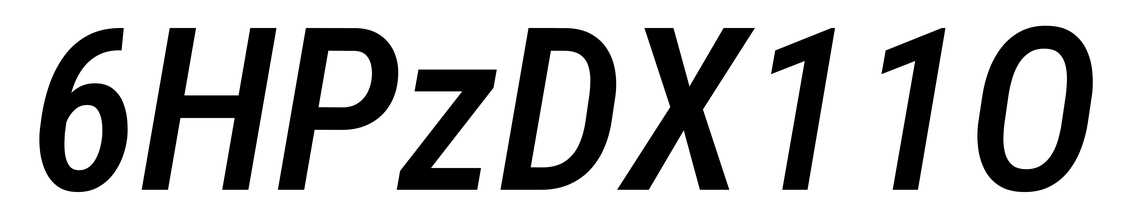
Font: Roboto-Italic_Condensed_Medium_Italic